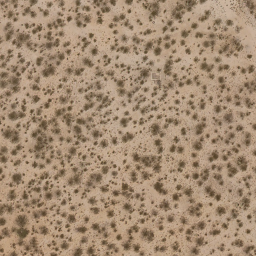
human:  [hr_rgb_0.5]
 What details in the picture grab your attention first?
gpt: chaparral